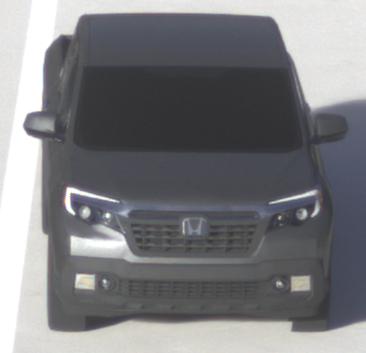
Make: Honda
Model: Ridgeline
Detailed model: Gen. 2
Model produced from: 2016
Model produced until: 2020
Doors: 4
Color: gray
Road condition: dry road
Daytime: morning or afternoon
Contrast: medium contrast